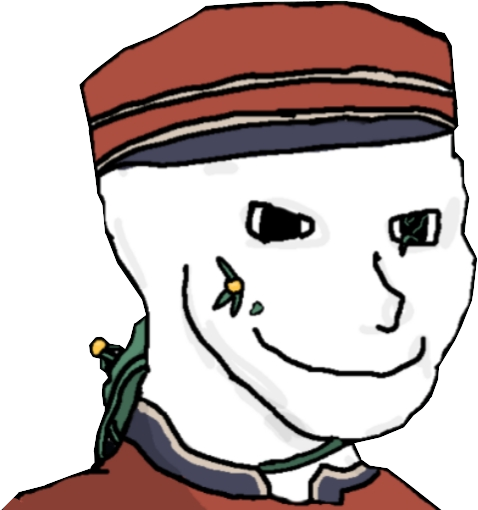
Label: 5_Oomer